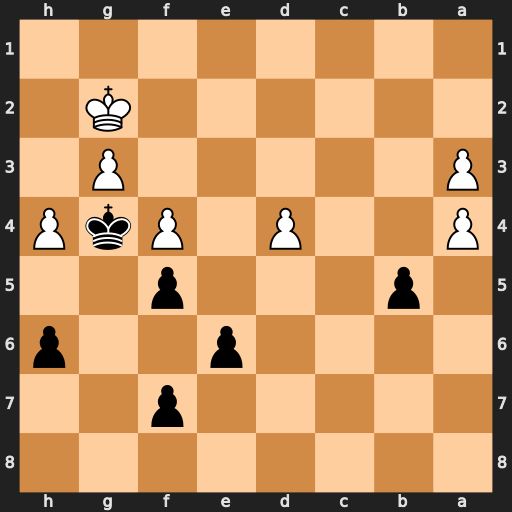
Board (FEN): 8/5p2/4p2p/1p3p2/P2P1PkP/P5P1/6K1/8
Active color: b
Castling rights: -
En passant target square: -
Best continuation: bxa4 Kh2 Kf3